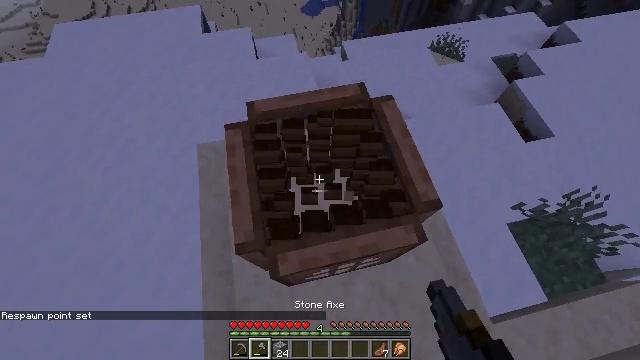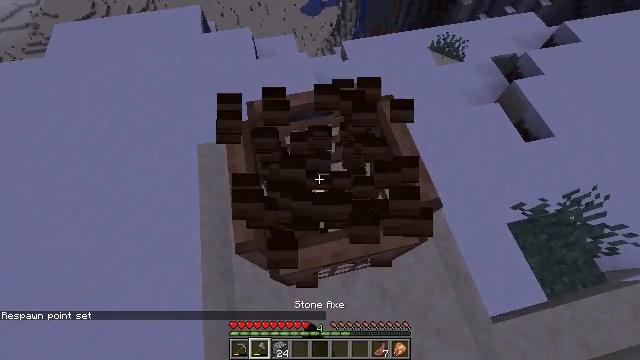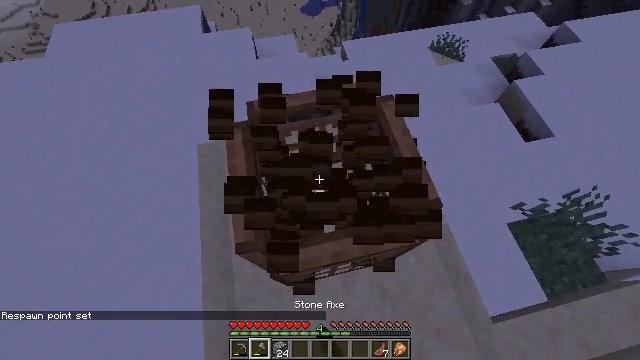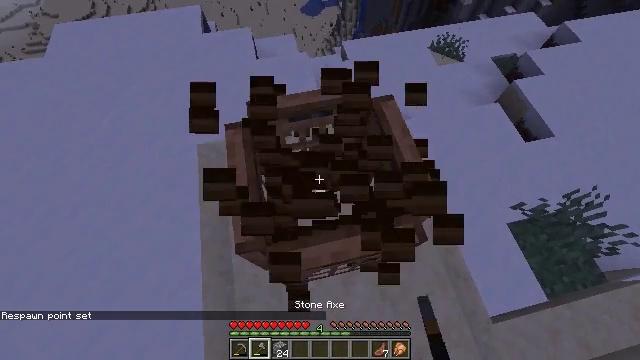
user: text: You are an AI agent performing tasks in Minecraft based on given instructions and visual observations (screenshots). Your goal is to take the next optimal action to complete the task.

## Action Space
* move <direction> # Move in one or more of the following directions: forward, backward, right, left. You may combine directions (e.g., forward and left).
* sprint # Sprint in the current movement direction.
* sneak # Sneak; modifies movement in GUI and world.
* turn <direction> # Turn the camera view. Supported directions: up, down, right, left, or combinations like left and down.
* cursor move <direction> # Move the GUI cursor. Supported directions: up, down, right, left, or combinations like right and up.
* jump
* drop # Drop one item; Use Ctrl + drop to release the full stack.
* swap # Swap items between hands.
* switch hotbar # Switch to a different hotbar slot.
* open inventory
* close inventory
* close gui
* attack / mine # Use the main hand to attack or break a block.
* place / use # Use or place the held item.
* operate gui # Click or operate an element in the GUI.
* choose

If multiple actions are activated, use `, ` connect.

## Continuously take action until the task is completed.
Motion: motion action
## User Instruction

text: Gather the composter from your farm.
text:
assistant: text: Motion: attack / mine
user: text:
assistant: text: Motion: attack / mine
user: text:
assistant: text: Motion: attack / mine
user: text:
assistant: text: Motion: attack / mine